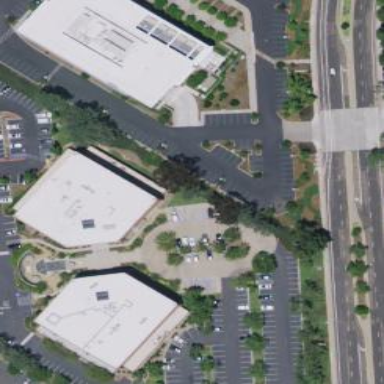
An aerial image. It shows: Office building.